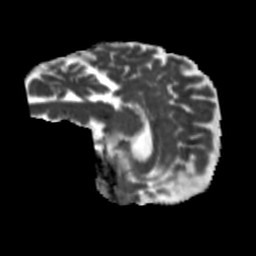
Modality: MD
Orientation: sagittal
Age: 46
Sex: female
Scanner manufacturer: siemens
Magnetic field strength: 3 T
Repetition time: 5.25 s
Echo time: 0.08 s